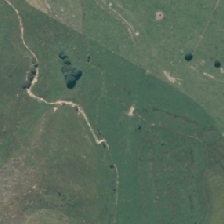
Land cover: low_producing_grassland